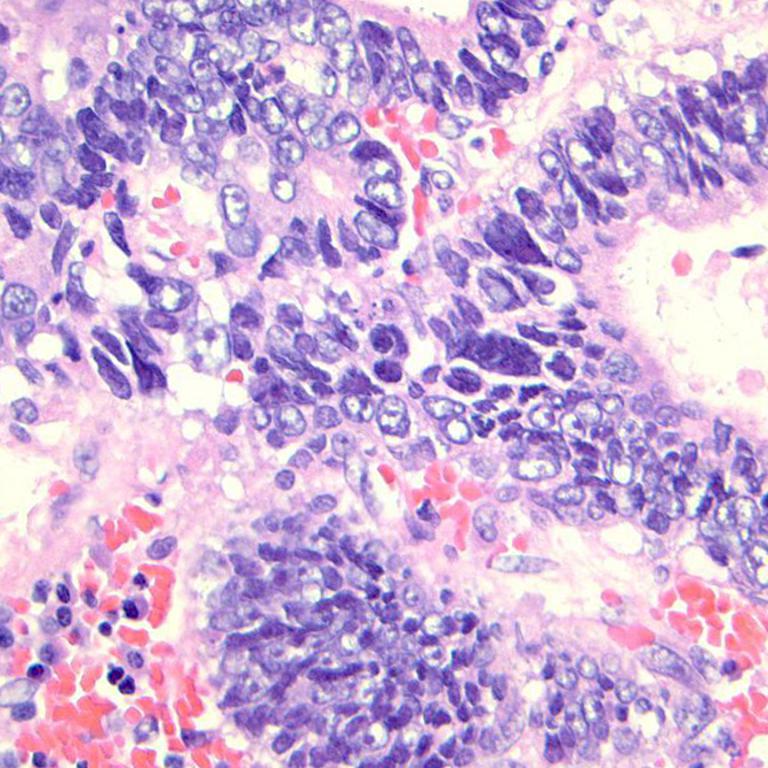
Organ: colon
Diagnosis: adenocarcinomas